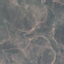
Label: HerbaceousVegetation